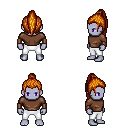
a pixel art fantasy rpg character, male body template, dark elf, purple skin, brown long-sleeve shirt, white pants, dark blonde long topknot hairstyle, leather bracers, four views (front, back, left, right), 2x2 character sprite sheet, small pixel art, hard edges, no anti-aliasing